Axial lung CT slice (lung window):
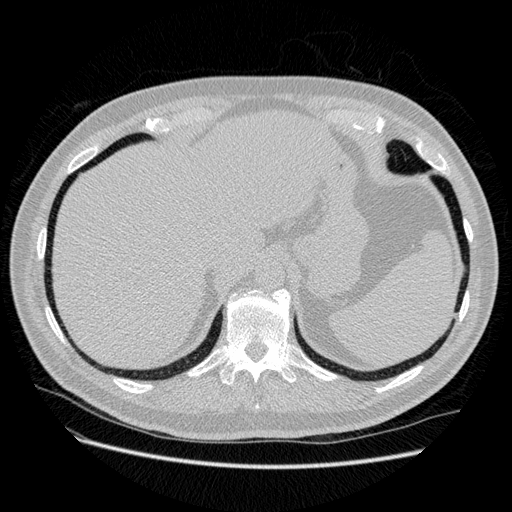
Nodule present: no